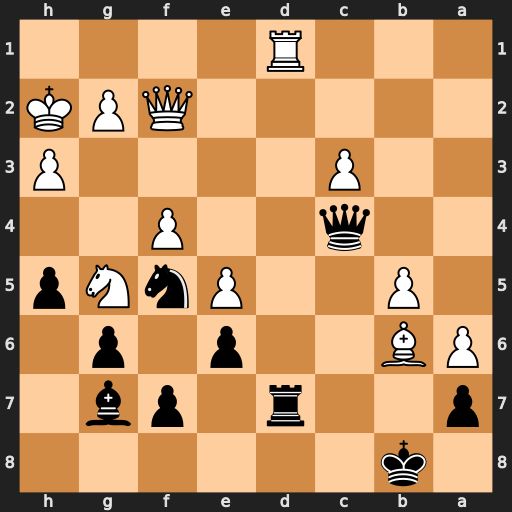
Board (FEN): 1k6/p2r1pb1/PB2p1p1/1P2PnNp/2q2P2/2P4P/5QPK/3R4
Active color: b
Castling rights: -
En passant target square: -
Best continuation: Rxd1 Bxa7+ Ka8 b6 Qxa6